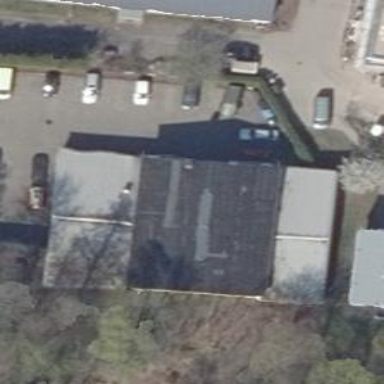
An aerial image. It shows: Industrial building.